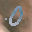
Label: 0